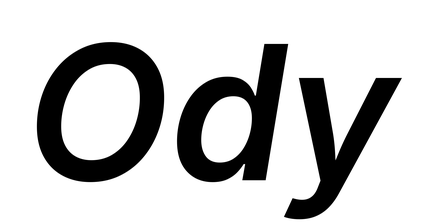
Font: Inter-Italic_SemiBold_Italic